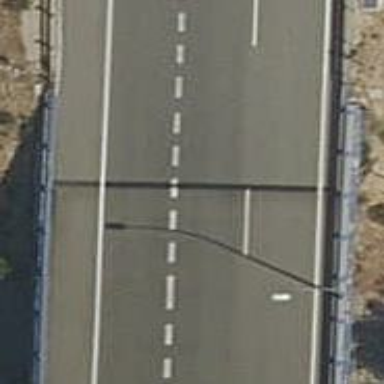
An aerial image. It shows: Motorway.